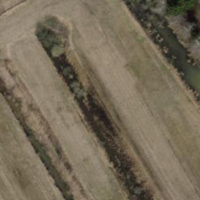
EUNIS habitat code: 25
Species observed at this site:
Symphyotrichum lanceolatum